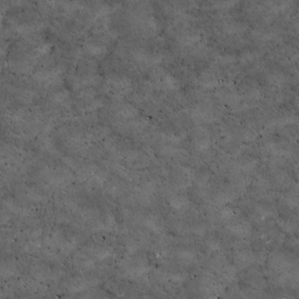
Label: non_frost